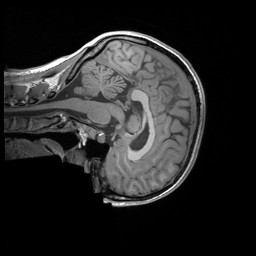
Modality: T1w
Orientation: sagittal
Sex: female
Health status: ill
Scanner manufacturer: siemens
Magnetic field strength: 3 T
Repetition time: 1.66 s
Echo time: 0.00254 s